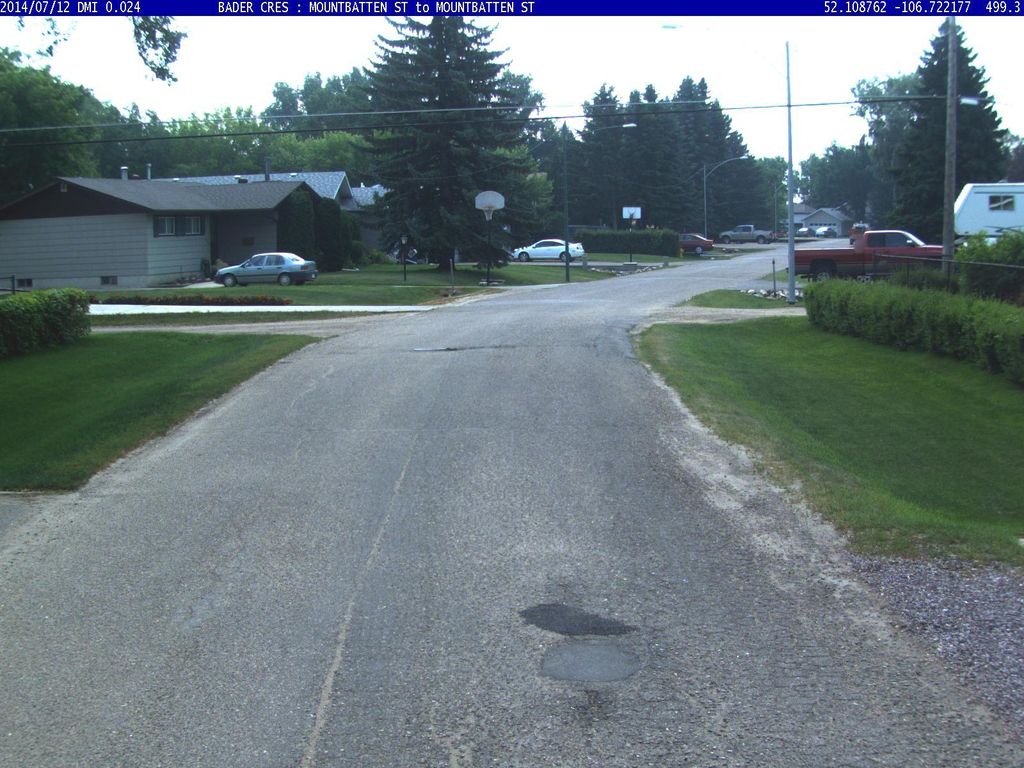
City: saskatoon